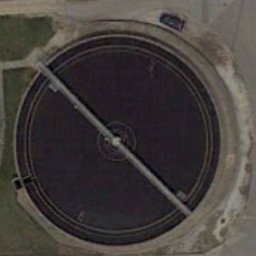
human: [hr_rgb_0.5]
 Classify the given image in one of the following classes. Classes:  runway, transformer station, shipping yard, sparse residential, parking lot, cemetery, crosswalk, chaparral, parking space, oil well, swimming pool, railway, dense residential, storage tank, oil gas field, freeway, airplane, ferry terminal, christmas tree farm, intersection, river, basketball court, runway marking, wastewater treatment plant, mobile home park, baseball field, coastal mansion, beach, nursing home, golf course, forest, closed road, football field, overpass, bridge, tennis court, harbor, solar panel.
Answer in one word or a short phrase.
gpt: wastewater treatment plant